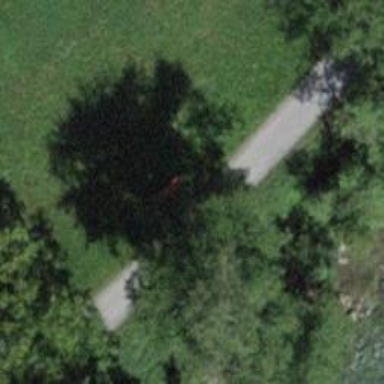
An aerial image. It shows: Red bench.